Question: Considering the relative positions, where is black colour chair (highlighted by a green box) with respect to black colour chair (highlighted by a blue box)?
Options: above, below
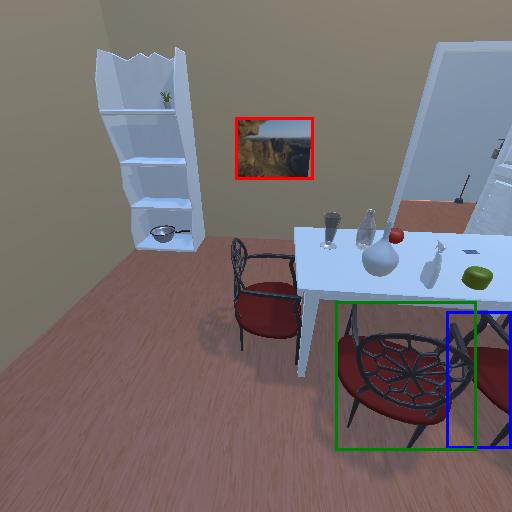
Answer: above